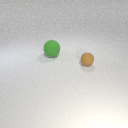
large green rubber sphere to the left of small brown rubber sphere